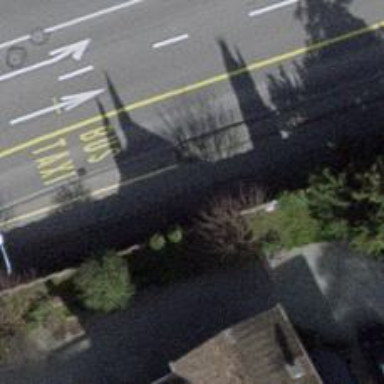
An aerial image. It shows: Asphalt sidewalk along cycleway.